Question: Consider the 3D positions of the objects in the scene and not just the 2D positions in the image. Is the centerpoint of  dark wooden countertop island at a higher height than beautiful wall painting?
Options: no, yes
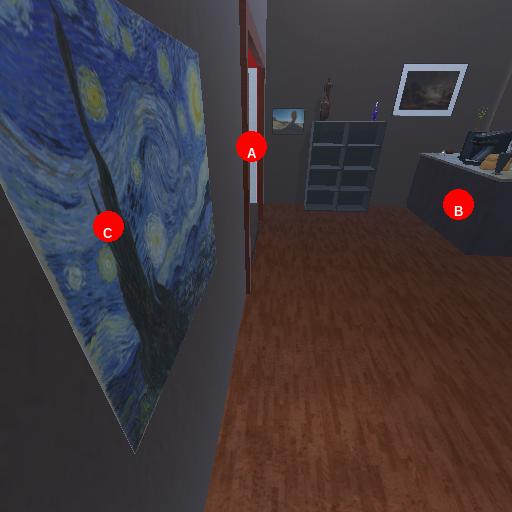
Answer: no